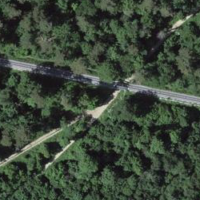
EUNIS habitat code: 24
Species observed at this site:
Lamium galeobdolon
Melittis melissophyllum
Clematis vitalba
Cornus sanguinea